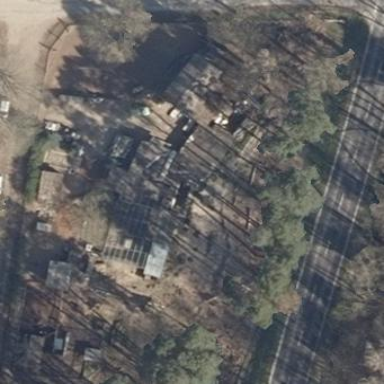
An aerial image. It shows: Enclosure in the zoo.